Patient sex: F
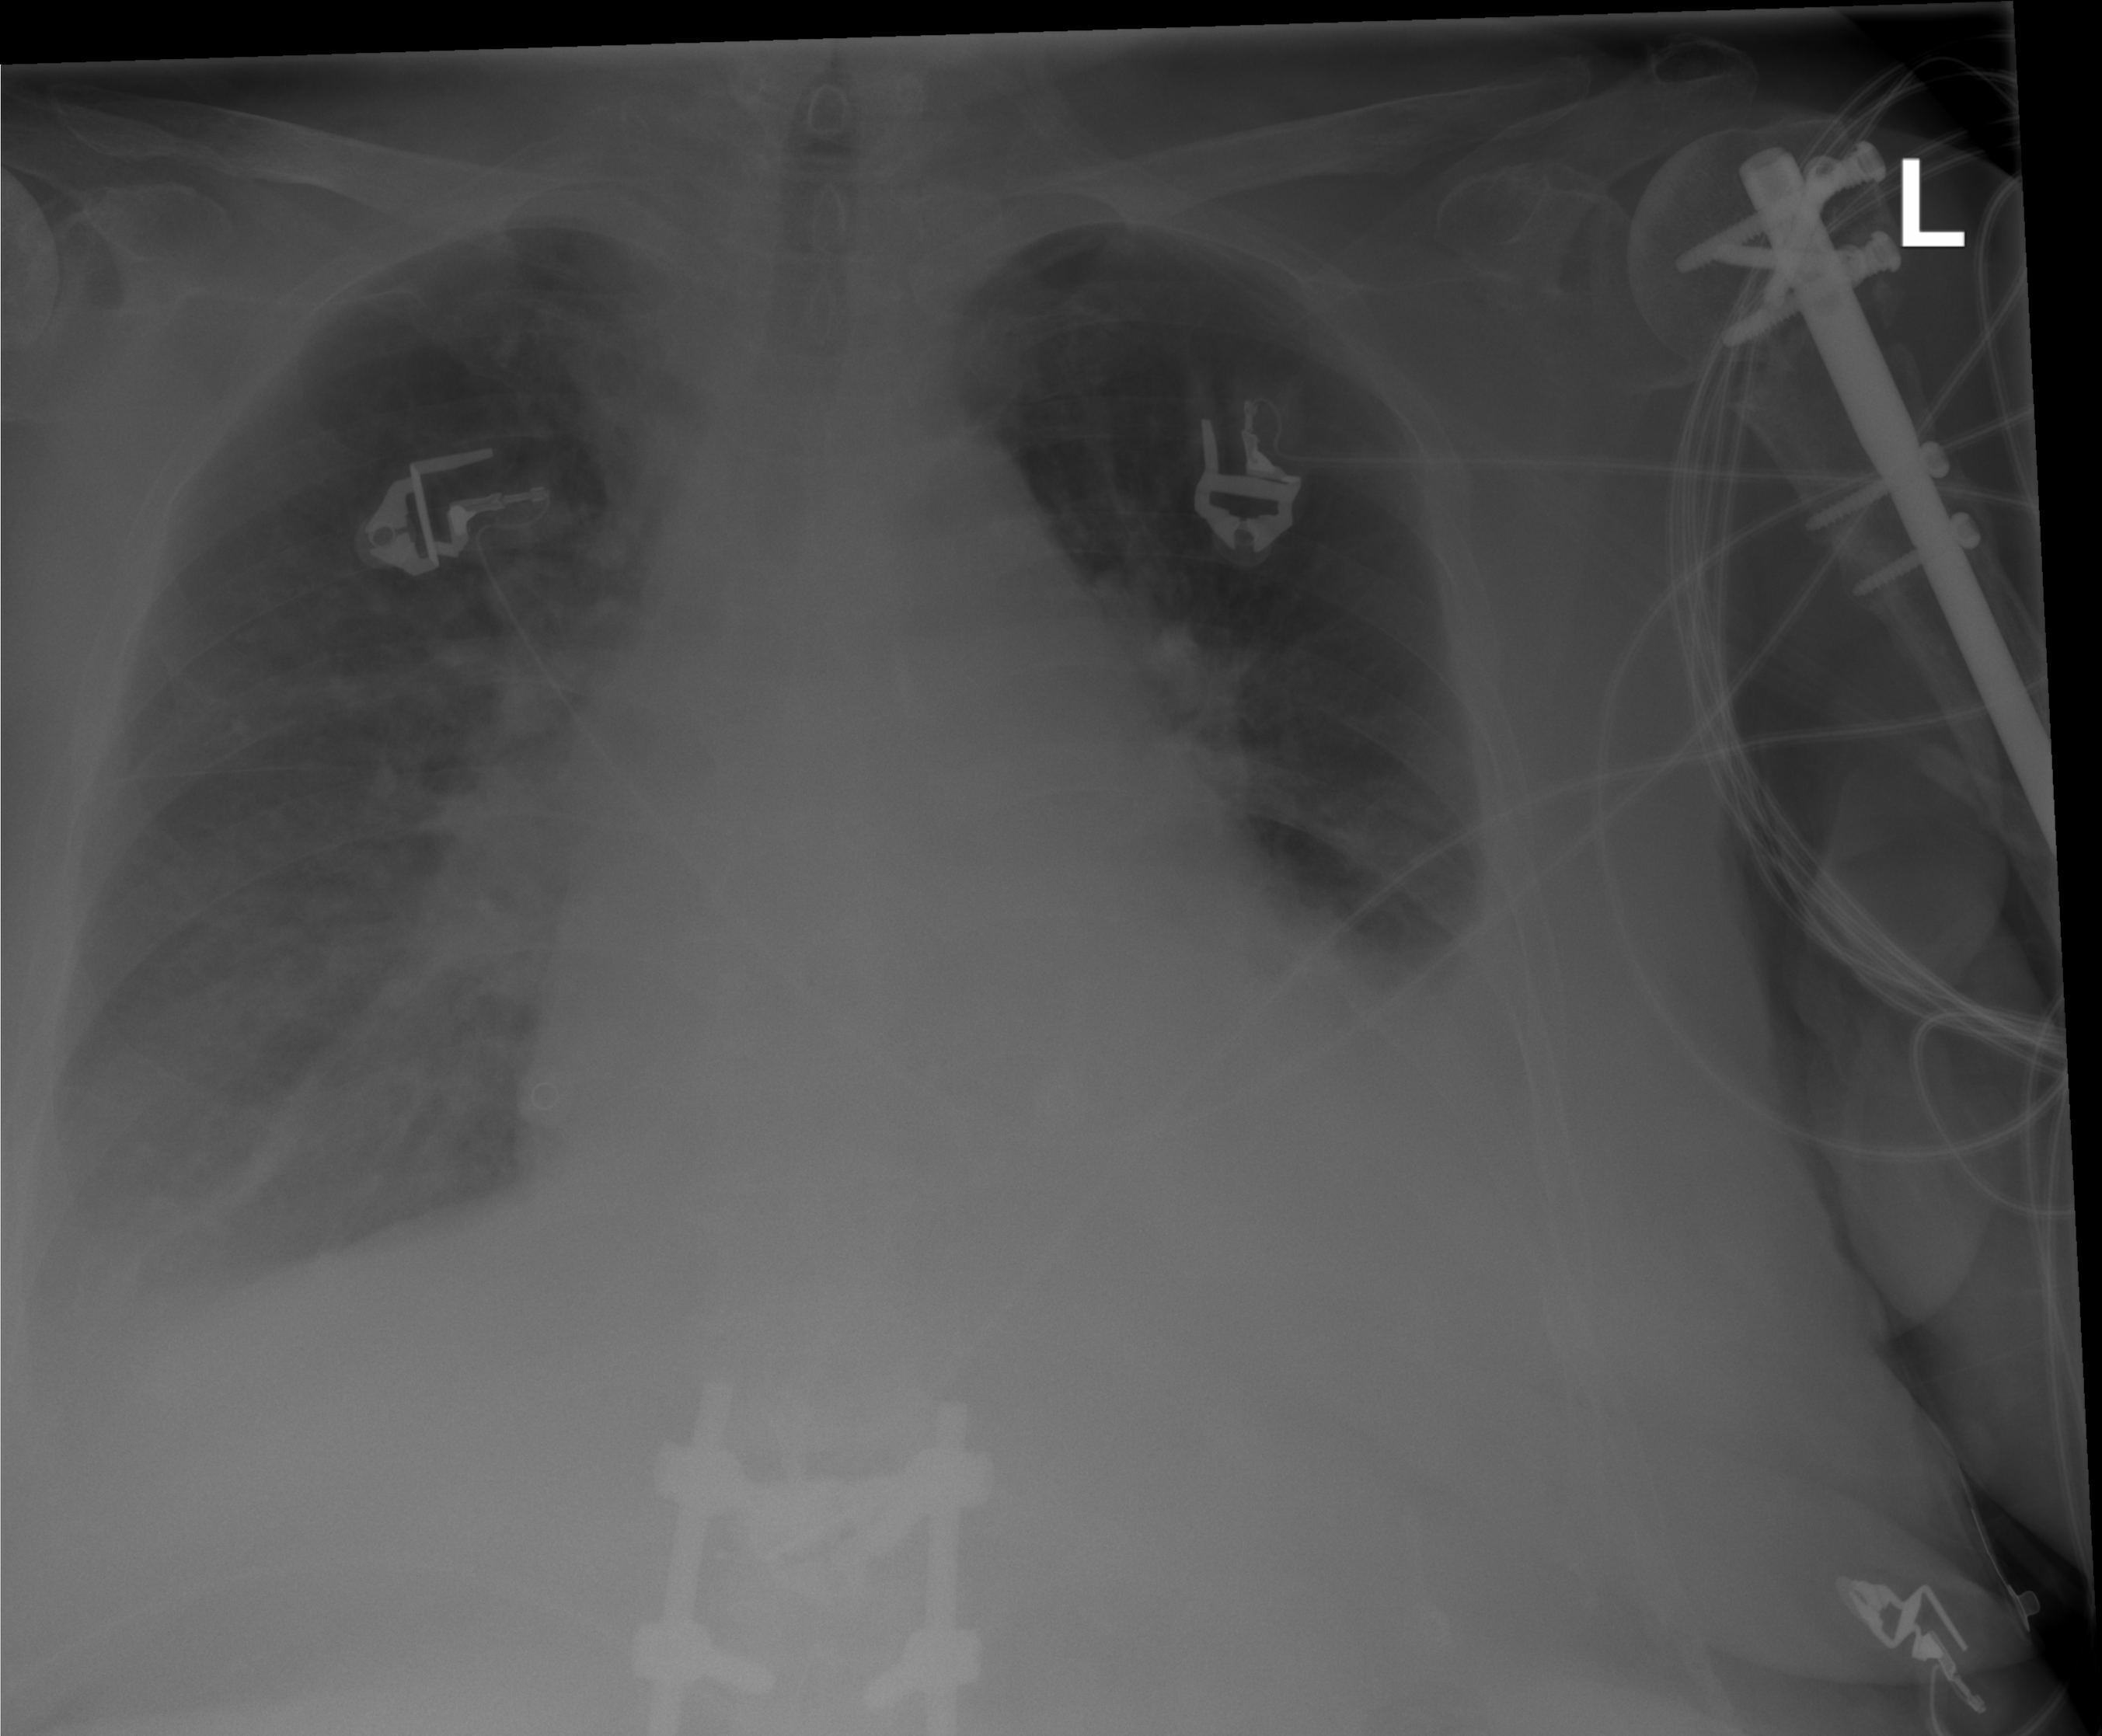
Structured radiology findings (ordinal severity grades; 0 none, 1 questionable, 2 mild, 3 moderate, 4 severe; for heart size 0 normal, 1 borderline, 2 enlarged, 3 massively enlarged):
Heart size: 2
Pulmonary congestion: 2
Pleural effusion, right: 2
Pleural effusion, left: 2
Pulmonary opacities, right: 1
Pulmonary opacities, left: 1
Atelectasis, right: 2
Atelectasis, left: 2